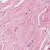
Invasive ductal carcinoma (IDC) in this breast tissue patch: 0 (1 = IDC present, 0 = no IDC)